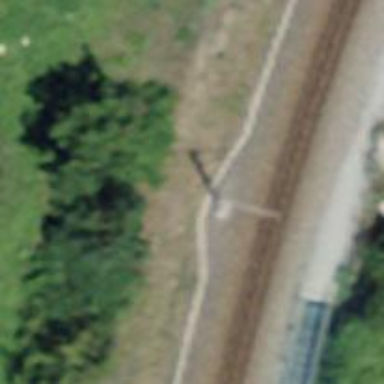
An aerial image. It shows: Catenary mast for power lines.